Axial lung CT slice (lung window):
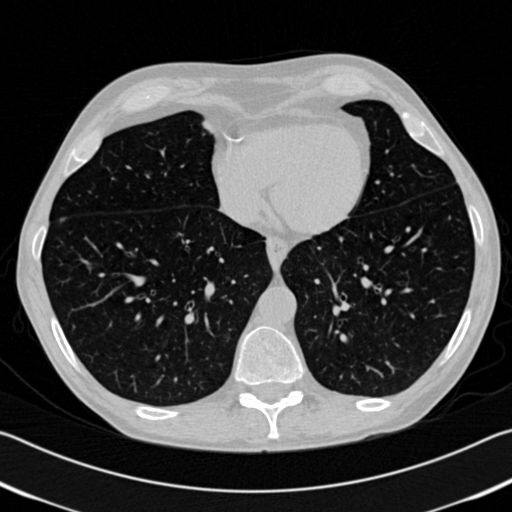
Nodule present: yes
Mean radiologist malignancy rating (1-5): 2